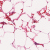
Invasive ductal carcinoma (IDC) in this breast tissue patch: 0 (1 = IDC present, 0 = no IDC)